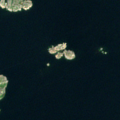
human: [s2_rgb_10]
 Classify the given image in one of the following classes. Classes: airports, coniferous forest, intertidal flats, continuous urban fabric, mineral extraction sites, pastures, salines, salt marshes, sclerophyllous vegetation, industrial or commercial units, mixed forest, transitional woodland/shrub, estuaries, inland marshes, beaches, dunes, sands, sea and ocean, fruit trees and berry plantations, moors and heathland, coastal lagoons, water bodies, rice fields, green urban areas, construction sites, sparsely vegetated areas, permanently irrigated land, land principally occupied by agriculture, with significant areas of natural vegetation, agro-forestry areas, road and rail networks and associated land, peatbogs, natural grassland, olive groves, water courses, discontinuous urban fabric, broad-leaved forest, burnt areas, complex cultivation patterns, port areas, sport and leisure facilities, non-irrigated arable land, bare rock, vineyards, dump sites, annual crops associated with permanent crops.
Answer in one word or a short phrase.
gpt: sea and ocean